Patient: sex M, age 38
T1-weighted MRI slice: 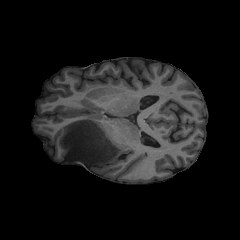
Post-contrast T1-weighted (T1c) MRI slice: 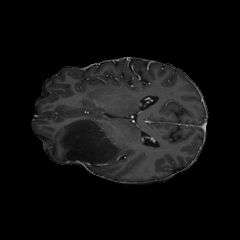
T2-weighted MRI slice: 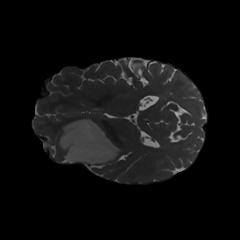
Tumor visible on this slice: yes
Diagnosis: Astrocytoma, IDH-mutant
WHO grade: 3